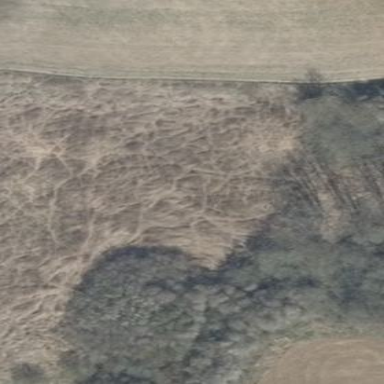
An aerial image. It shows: Marshy wetland area.